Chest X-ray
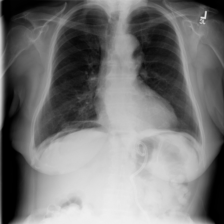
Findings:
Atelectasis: negative
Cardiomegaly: negative
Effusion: negative
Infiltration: negative
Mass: negative
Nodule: negative
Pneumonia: negative
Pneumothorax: negative
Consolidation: negative
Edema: negative
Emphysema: negative
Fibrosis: negative
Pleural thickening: negative
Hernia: negative